Question: I have 2 graphs on the same plot and when I try to make a fitting I can only do it in one of them, not both at the same time. This is what I am getting:

I am adding the fit not by code but using tools. How could I do it using code? This is the code I am using:
'''
start=10;
ending=50;
b=10;
for ipart=1:nP
for jtime=start:ending-b
diff2_d(ipart,jtime)=(part2rms(ipart,jtime+b,1)-part2rms(ipart,jtime,1)).^2+... % line 794 for part2rms
(part2rms(ipart,jtime+b,2)-part2rms(ipart,jtime,2)).^2+...
(part2rms(ipart,jtime+b,3)-part2rms(ipart,jtime,3)).^2;
end
end
for jN=start:ending
nP_in=nnz(rmsd(:,jN));
fprintf('for timestep %d fraction of particles remaining in the box is %2.2f
',jN,nP_in/nP);
rd1(jN)=sum(rmsd(:,jN))/nP_in;
end
for jN=start:ending-b
rd2_d2(jN)=sum(diff2_d(:,jN));
nP_in1=nnz(rmsd(:,jN));
rd1_d2(jN)=sum(diff2_d(:,jN))/nP_in1;
end
figure(3)
plot(log10(tM(start:ending-b)),log10(rd1_d2(start:ending-b)))
xlabel('log(time (s))')
ylabel('log(<(\Delta r)>^2)')
str = sprintf('DEFINITION 2
Initial number of particles = %d Particles remaining = %d
Monitors=%d tinitial=%.2f tfinal=%.2f', nP,nP_in1,ntM,start*tM(1,1),ending*tM(1,1));
title(str, 'FontSize', 7);
figure(4)
plot(log10(tM(start:ending)),log10(rd1(start:ending)),log10(tM(start:ending-b)),log10(rd1_d2(start:ending-b)));
xlabel('log(time (s))')
ylabel('log(<(\Delta r)>^2)')
legend('definition 1','definition 2');
str = sprintf('FOR TIME STEP=%d
Initial number of particles = %d Monitors=%d tinitial=%.2f tfinal=%.2f
Particles remaining = %d(definition 1)
Particles remaining = %d(definition 2)', b, nP,ntM,start*tM(1,1),ending*tM(1,1),nP_in,nP_in1);
title(str, 'FontSize', 7);
'''
Also if I wanted the fit to be on a specific part of the curve, how could I do it?
I've tried this but it didn't work:
'''
e = excludedata(log10(tM(start:ending))',log10(rd1(start:ending))', 'range', [17.5,18.7]);
f=fit(log10(tM(start:ending))',log10(rd1(start:ending))','poly1','Exclude',e);
figure(4)
hold on
plot(f,log10(tM(start:ending)),log10(rd1(start:ending)),log10(tM(start:ending-b)),log10(rd1_d2(start:ending-b)));
'''
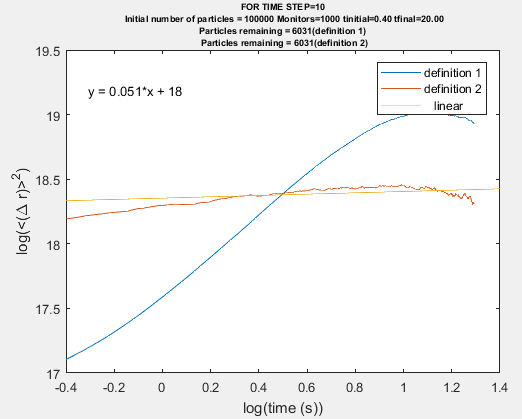
Answer: Disclaimer, I didn't quite follow your code, but I think you have two data sets, wanted to plot them then fit a model, then plot the model. The below code does that. You would need to adopt the basics to your case.
'''
clear
close all
clc
x = (1:10)';
y1 = ((2+0.1*rand(10,1)).*x+1);
y2 = ((3+0.1*rand(10,1)).*x+2);
plot(x,y1,'kx',x,y2,'ro')
hold on
grid on
X = table(x,y1,y2);
f1 = fitglm(X,'y1~x');
f2 = fitglm(X,'y2~x');
plot(X.x,predict(f1,X),':k', X.x,predict(f2,X),'--r')
'''